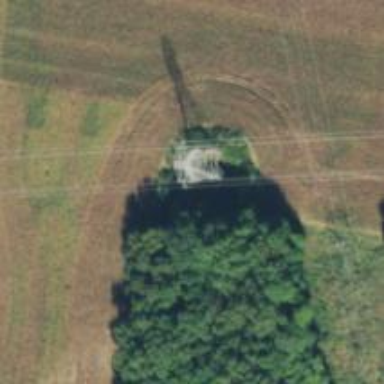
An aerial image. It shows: Lattice structure tower used for power transmission.